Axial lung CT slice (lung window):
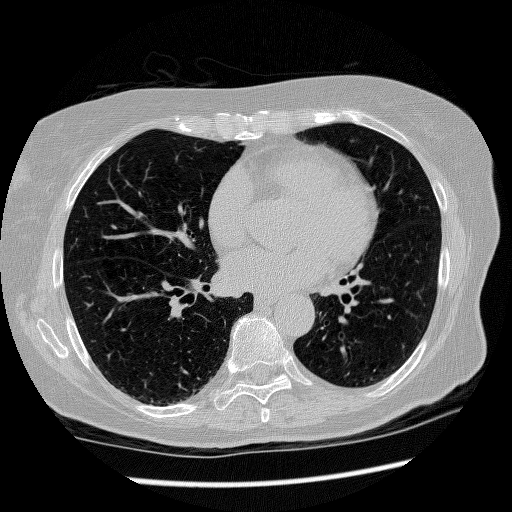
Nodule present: no